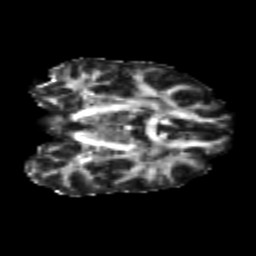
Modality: FA
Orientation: coronal
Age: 26
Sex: female
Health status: healthy
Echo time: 0.074 s